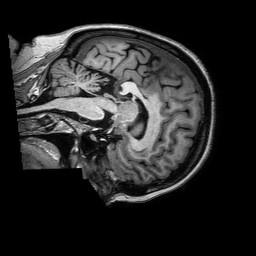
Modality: T1w
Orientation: sagittal
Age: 76
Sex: female
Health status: ill
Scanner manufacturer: philips
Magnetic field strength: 3 T
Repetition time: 0.006679 s
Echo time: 0.002998 s